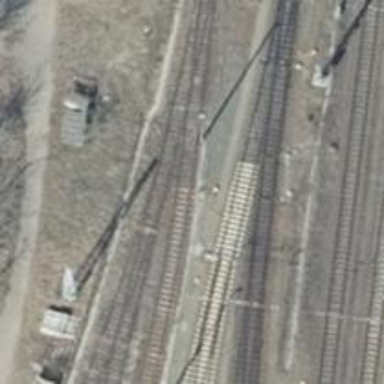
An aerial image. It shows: Railway switch.